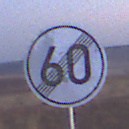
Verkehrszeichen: EndeGeschwindigkeit60
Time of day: SunriseSunset
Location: Outdoor (Nature)
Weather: Clear
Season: NotSpecified
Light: Natural